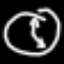
Label: clock